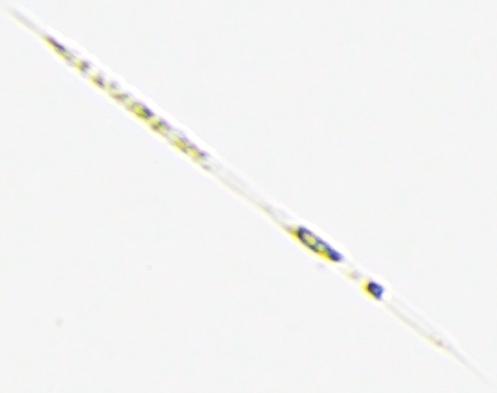
Label: Rhizosolenia